Field crop: maize
Growth stage: 2
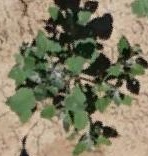
Species: chenopodium